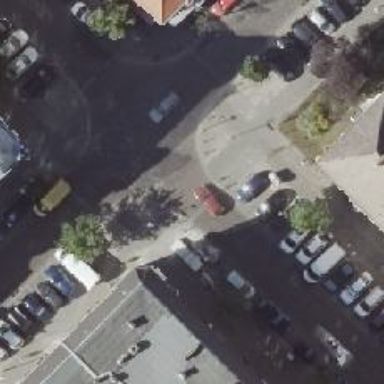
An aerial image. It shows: Unmarked crossing with kerb extension on both sides.